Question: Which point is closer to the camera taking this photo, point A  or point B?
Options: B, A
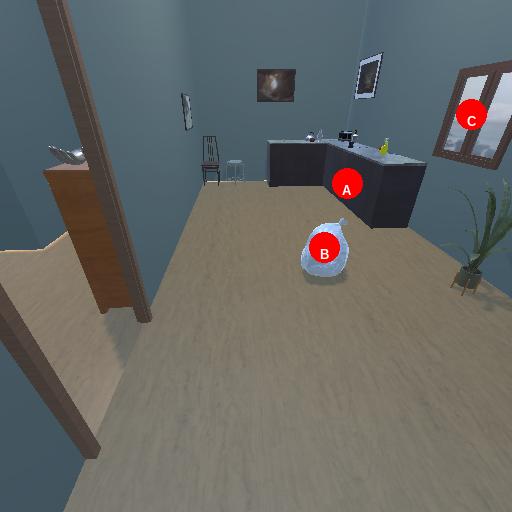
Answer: B